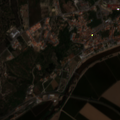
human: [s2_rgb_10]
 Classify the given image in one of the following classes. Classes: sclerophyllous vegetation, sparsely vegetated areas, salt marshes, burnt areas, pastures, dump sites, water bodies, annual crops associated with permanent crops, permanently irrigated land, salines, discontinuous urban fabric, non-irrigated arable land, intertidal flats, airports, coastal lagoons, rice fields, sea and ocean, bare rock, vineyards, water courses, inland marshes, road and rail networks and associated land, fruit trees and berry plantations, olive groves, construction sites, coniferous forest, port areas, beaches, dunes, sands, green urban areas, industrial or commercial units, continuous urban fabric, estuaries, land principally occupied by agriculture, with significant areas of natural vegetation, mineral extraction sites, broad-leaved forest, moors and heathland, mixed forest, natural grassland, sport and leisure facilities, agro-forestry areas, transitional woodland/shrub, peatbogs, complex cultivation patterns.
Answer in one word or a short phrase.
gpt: continuous urban fabric, discontinuous urban fabric, rice fields, complex cultivation patterns, broad-leaved forest